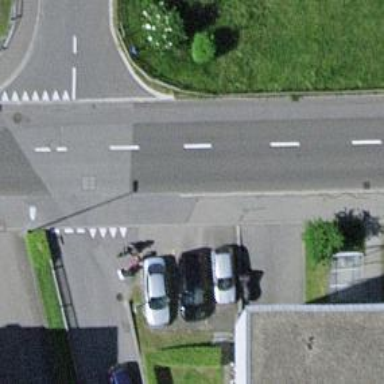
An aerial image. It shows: Uncontrolled zebra crossing on the road.